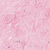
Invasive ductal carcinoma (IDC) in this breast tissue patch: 0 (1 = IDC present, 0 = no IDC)